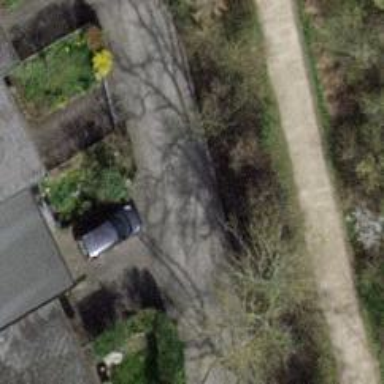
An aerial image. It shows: Road serving as parking aisle.